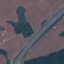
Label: Highway